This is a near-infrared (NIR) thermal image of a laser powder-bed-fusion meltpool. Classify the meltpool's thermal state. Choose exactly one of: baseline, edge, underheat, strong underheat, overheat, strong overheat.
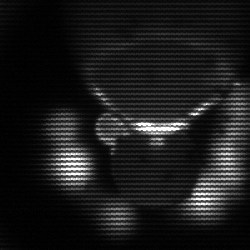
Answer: edge